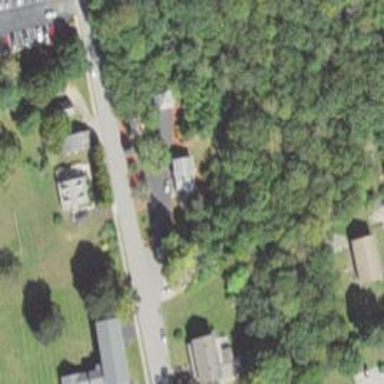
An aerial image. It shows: Residential driveway used as service road.